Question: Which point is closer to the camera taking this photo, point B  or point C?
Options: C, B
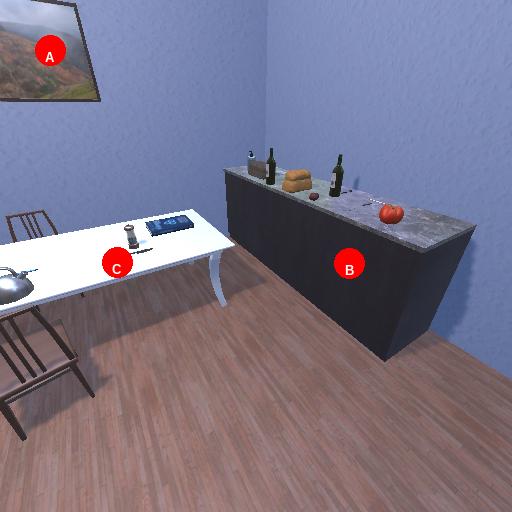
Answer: C